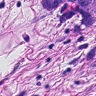
Metastatic tissue present: yes